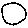
Label: circle